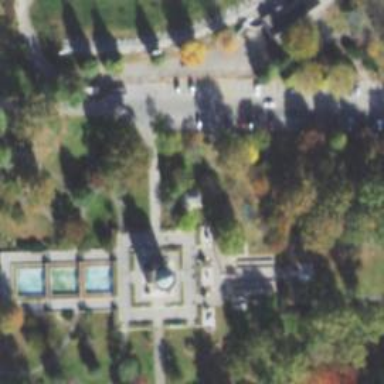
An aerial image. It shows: Memorial site with historic significance.